Field crop: maize
Growth stage: 1
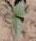
Species: datura